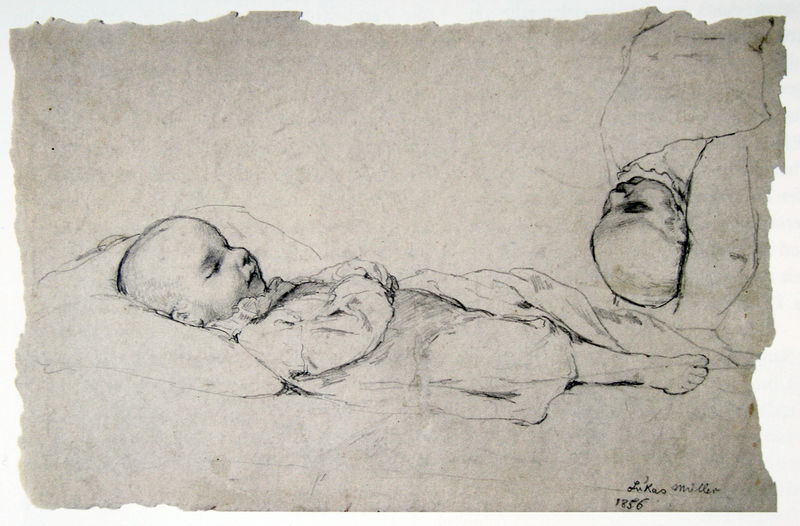
Titel: Lukas Müller auf dem Totenbett
Künstler: Gabriel von Max
Institution: Privatbesitz
Schlagwörter: fuß, kopf, schlaf, weiß, grau, kleid, köpfe, nase, ohr, rücken, schwarz, skizze, zeichnung, beige, hemd, arme, gesicht, kragen, tod, tot, signatur, decke, kind, nachthemd, kinder, müller, beine, füße, ruhig, papier, ruhe, liegen, schlafen, schlafend, studie, datierung, schattierung, kahl, baby, signiert, kissen, datum, bett, junge, liegend, zehen, barfuss, fetzen, kohle, babys, schwarzweiss, schraffur, bleistift, stift, kleinkind, jahr, studien, zahl, ausgestreckt, leichnam, müde, entwürfe, skizzen, graustufen, doppelt, seele, säugling, leibchen, bettchen, abgerissen, zeichnungen, zeichung, kopfkissen, friedlich, haende, blei, aufsteigen, ansichten, skitze, datiert, lukas, scharzweiß, zugedeckt, miller, strampler, 1856, lukas müller, lukas miller, #1856